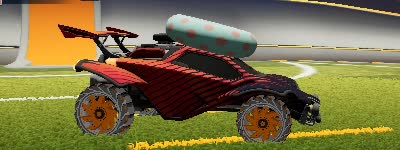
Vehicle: octane